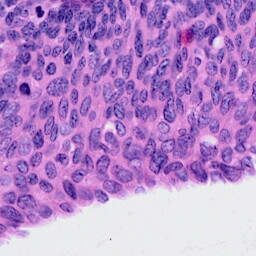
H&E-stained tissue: Cervix